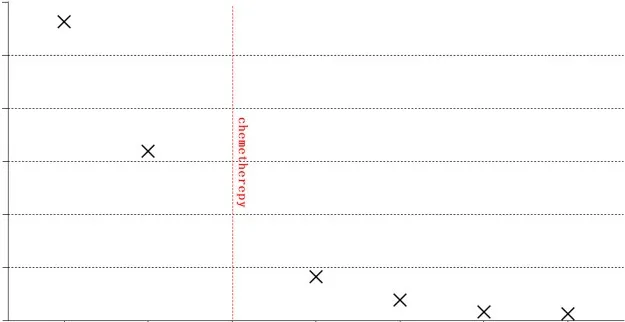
Creatine kinase changes and hormone dosage.
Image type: chart (chart)